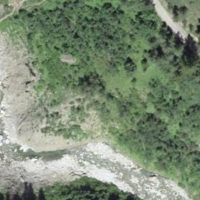
EUNIS habitat code: 23
Species observed at this site:
Pinguicula alpina
Parnassia palustris
Platanthera bifolia